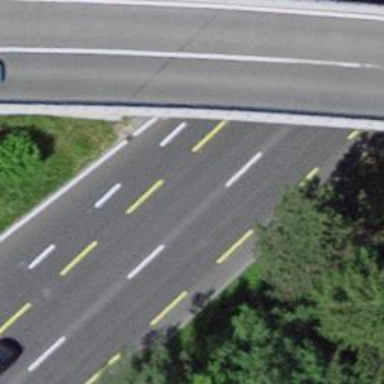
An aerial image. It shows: Primary highway with dedicated lane for cyclists.